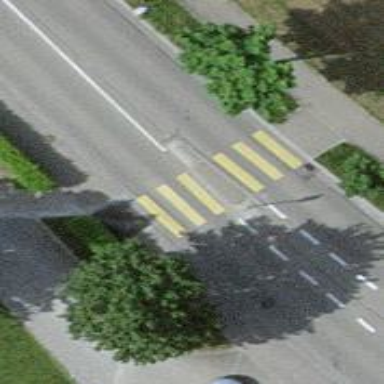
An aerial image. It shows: Sidewalk.